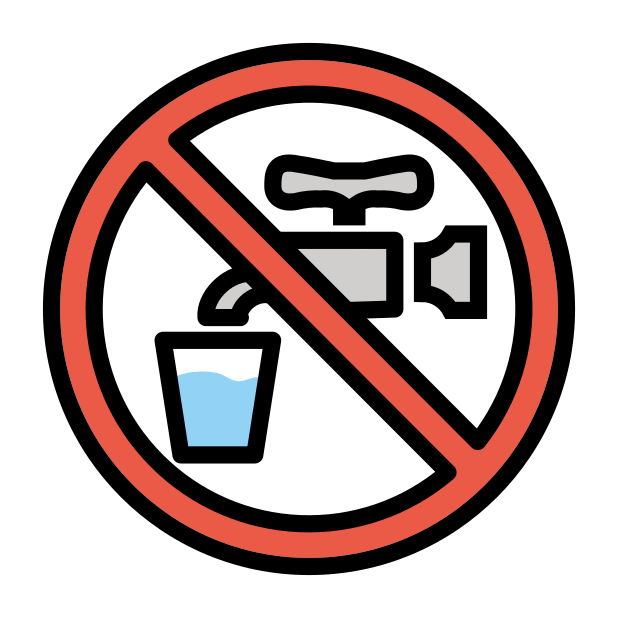
non-potable water